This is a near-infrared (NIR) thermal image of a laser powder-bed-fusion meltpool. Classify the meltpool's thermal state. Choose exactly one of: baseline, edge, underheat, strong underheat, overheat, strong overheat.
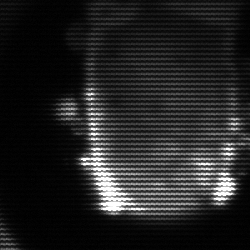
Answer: baseline